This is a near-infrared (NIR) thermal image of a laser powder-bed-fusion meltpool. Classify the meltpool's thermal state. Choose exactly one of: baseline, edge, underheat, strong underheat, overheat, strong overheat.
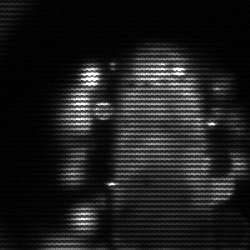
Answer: strong underheat